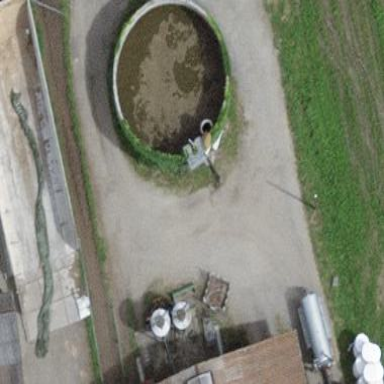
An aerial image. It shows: Body of wastewater.